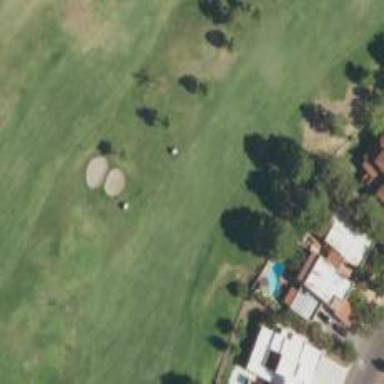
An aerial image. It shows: View of golf hole.